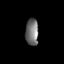
Tissue: lung
Cell type: Epithelial cells
Senescence score: 0.2149
Nuclear area (px): 337
Mean DAPI intensity: 114.062